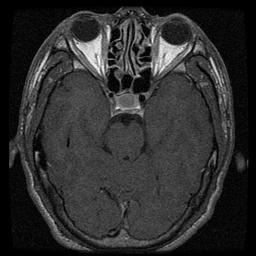
Label: pituitary